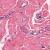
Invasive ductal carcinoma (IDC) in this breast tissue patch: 0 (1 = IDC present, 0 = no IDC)